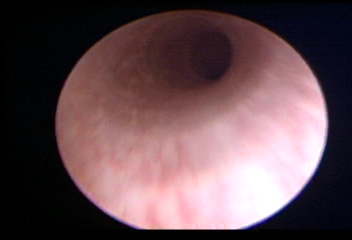
Modality: WLC
Class: Normal mucosa
Bladder cancer association: No